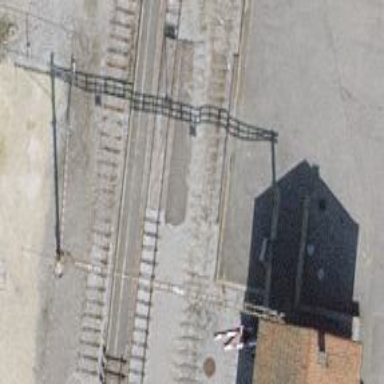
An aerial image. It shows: Abandoned railway yard.